Aerial crown-view tile of a tropical tree (Barro Colorado Island, Panama), acquired 20241112:
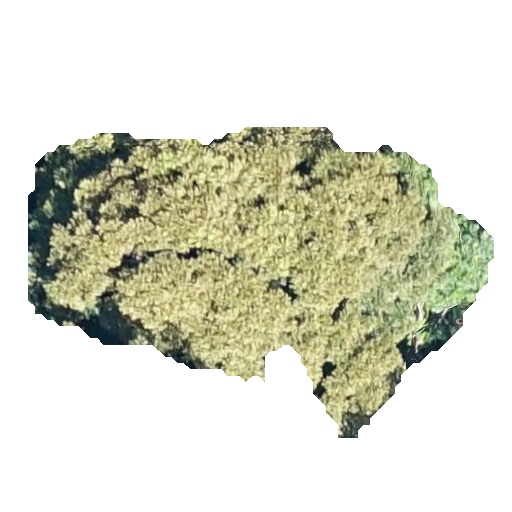
Species: Dipteryx oleifera
GBIF accepted scientific name: Dipteryx oleifera
Crown area: 148.063 m²